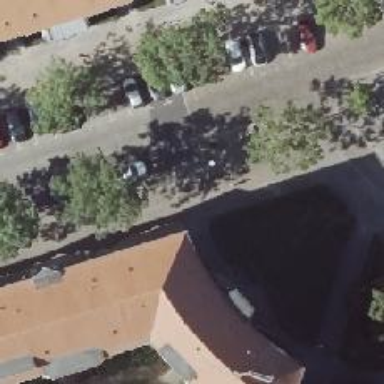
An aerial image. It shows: Sidewalk along the footway.